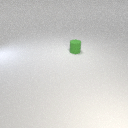
small green rubber cylinder